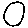
Label: circle